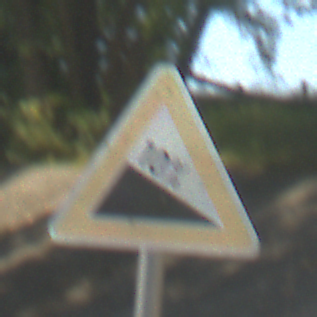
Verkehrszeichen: Gefaelle10
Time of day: MorningAfternoon
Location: Outdoor (Nature)
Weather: PartlyCloudy
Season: NotSpecified
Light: Natural